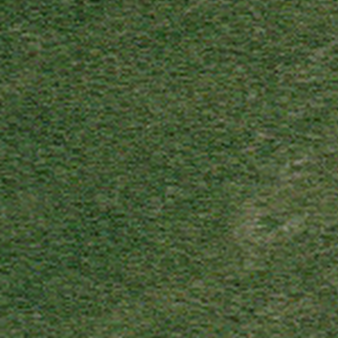
Label: other